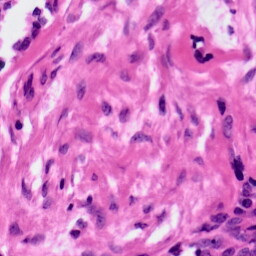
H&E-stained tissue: Ovarian